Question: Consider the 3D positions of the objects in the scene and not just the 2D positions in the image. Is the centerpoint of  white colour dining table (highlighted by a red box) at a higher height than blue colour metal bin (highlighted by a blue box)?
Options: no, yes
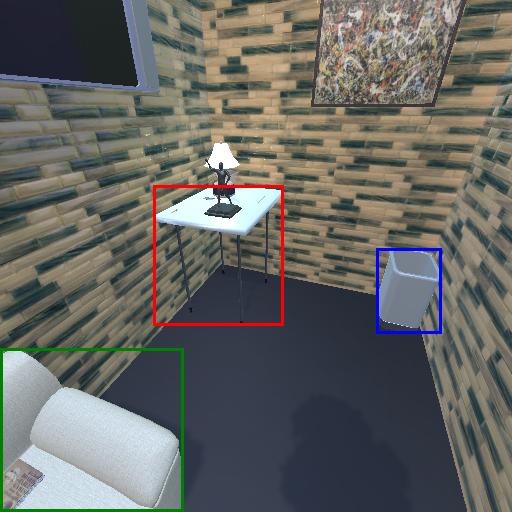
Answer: no